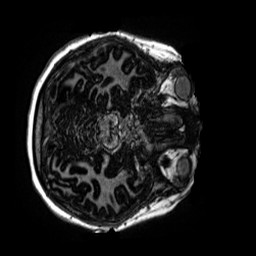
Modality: MP2RAGE
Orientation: axial
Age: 12
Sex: female
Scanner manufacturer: siemens
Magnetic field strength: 3 T
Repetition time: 4 s
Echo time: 0.00299 s